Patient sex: M
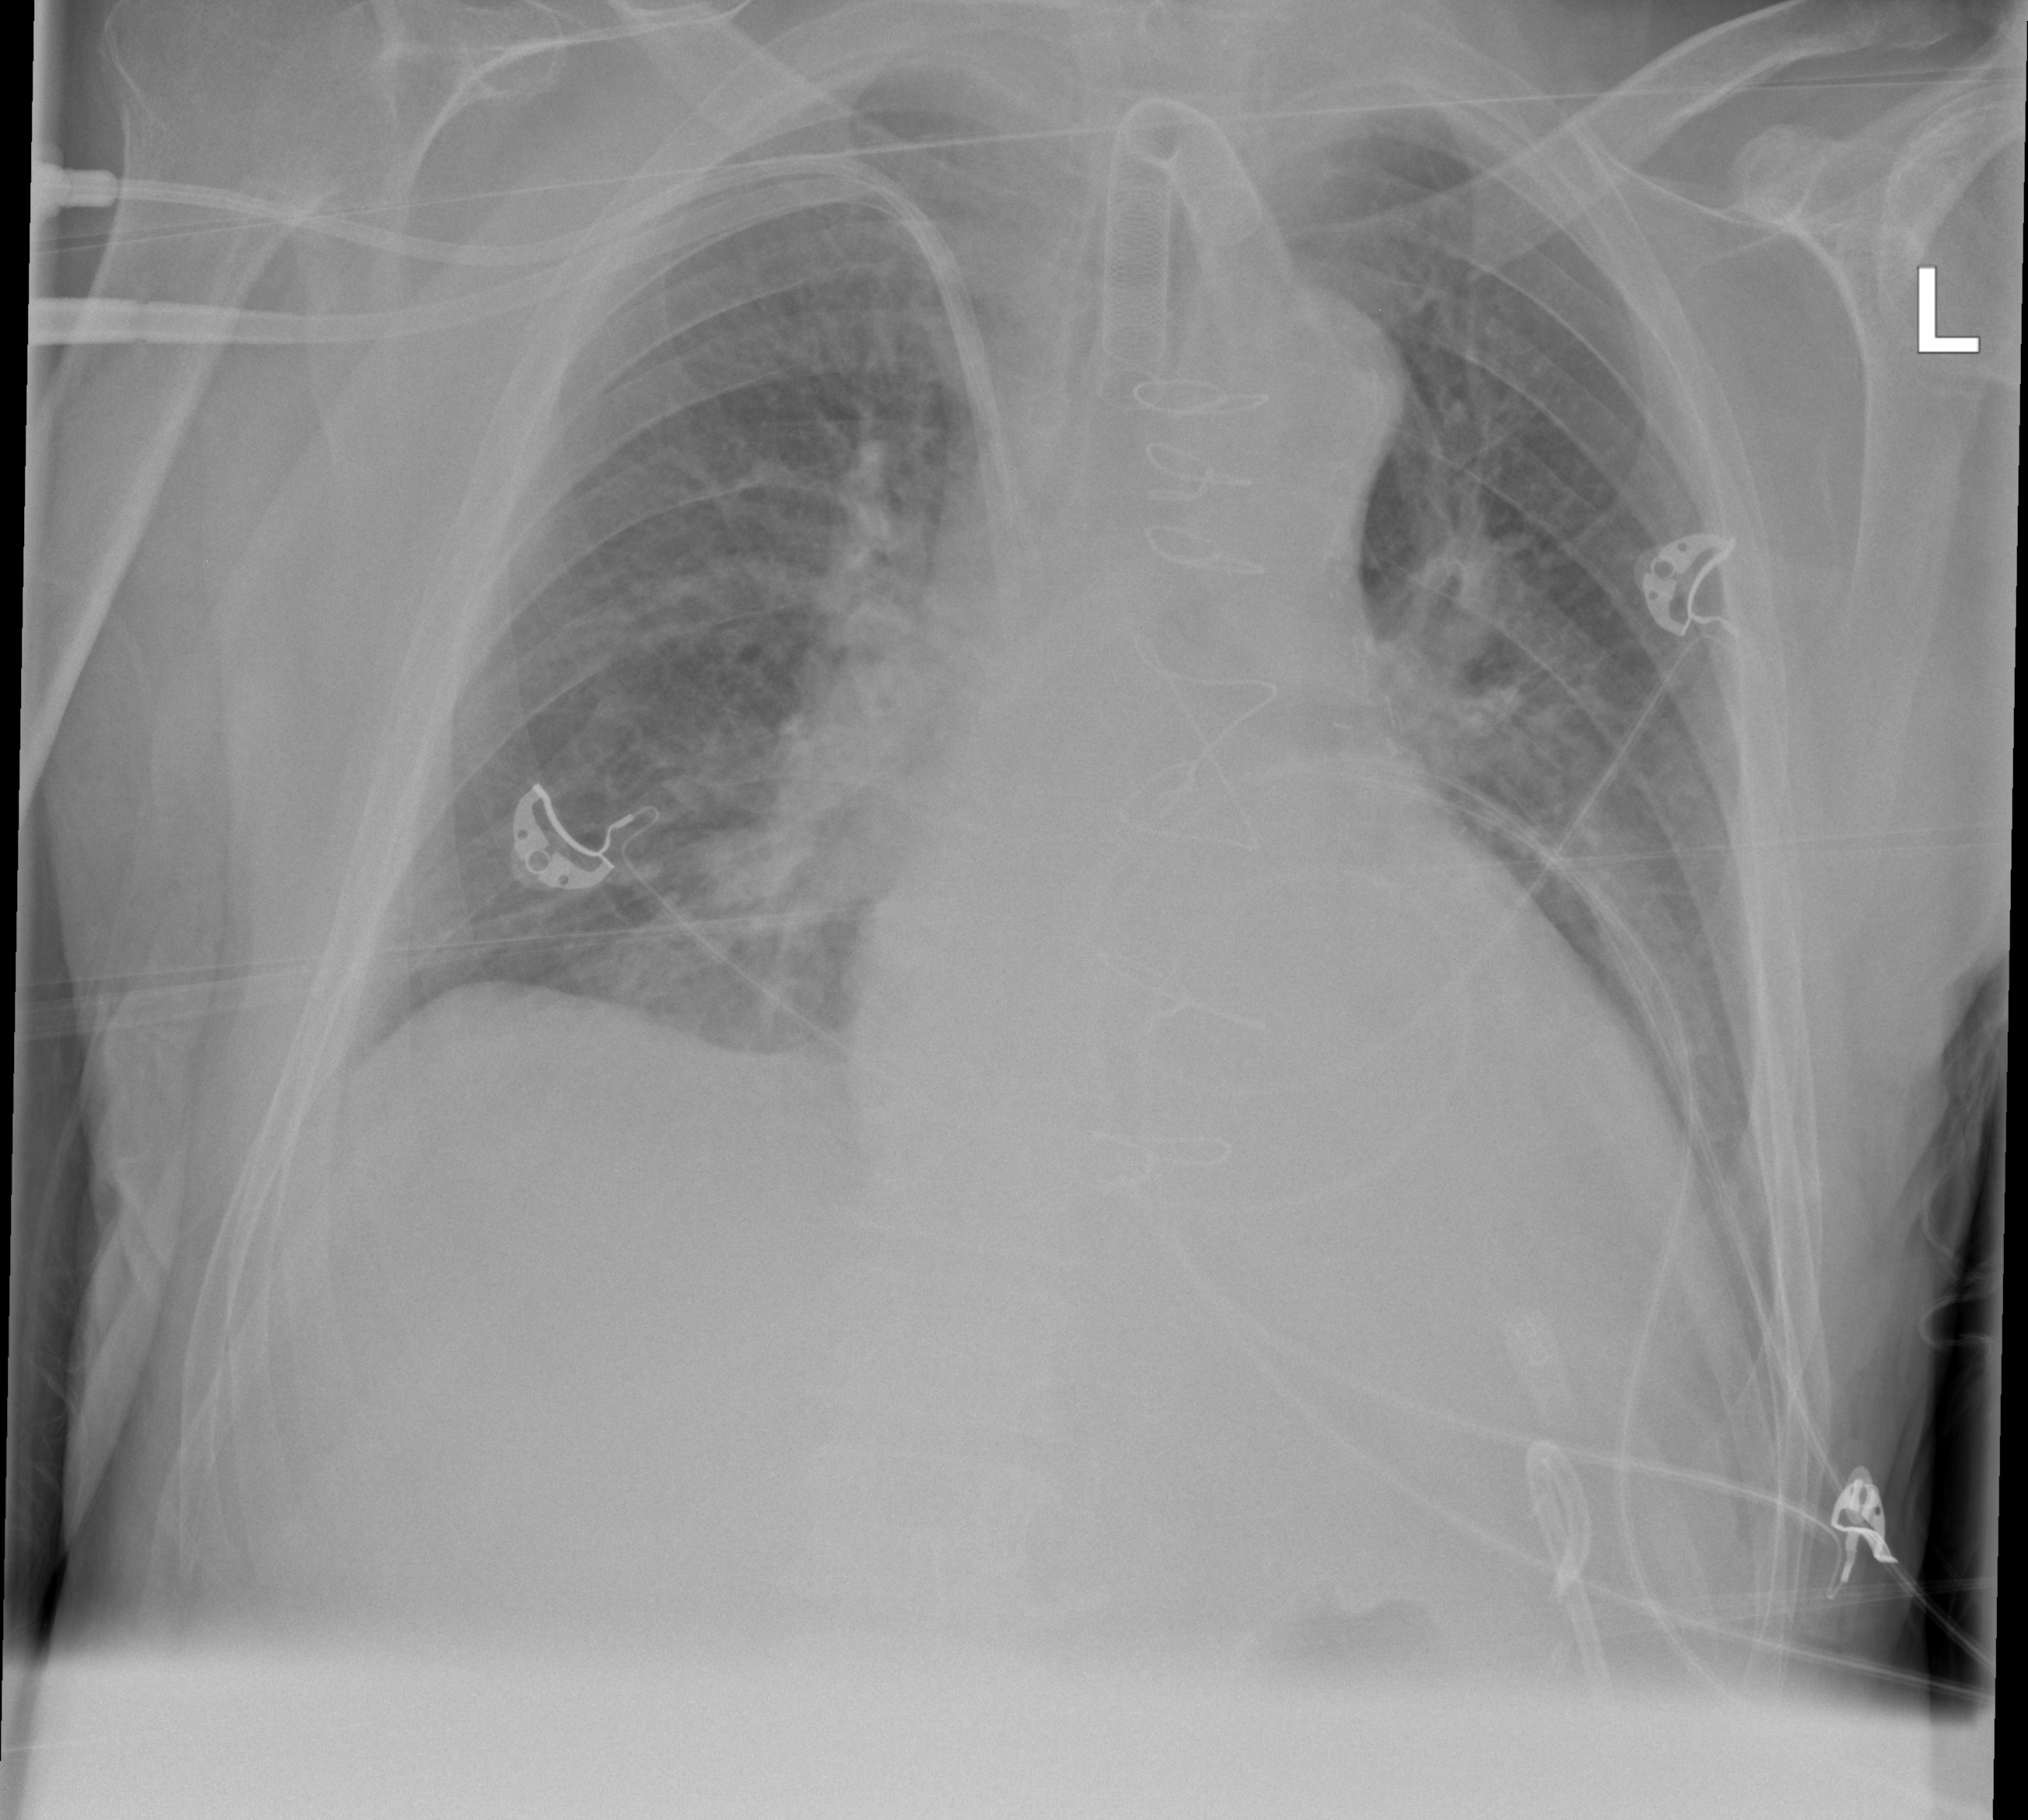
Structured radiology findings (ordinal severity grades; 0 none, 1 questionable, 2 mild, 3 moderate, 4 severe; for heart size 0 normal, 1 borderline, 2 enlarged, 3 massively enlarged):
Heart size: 1
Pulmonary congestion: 3
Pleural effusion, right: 1
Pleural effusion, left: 2
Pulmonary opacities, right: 1
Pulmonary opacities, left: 1
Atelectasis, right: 2
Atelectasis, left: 2